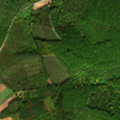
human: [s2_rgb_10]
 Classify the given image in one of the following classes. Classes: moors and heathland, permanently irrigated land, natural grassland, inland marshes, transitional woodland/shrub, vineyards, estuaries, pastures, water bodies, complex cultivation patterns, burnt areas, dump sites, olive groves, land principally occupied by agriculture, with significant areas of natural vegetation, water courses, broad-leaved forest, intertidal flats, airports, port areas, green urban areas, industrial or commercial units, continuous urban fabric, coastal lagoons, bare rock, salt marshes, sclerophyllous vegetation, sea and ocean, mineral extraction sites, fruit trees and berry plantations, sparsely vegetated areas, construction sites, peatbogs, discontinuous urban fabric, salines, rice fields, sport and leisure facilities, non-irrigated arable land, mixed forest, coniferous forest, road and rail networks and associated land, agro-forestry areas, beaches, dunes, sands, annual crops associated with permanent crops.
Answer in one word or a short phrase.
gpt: non-irrigated arable land, broad-leaved forest, mixed forest